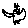
Label: bird